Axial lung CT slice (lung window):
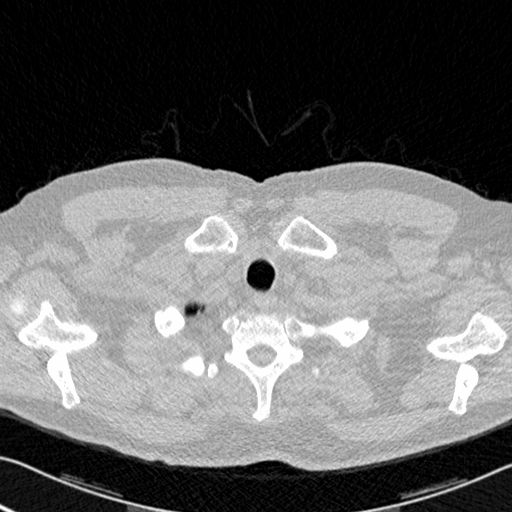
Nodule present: no